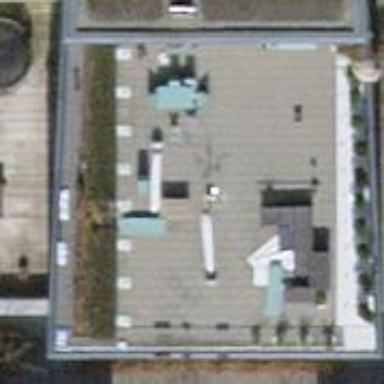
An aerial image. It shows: Part of building with flat brown roof. The building has light grey color.